Field crop: maize
Growth stage: 2
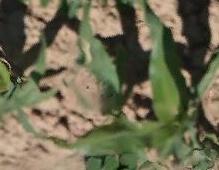
Species: maize